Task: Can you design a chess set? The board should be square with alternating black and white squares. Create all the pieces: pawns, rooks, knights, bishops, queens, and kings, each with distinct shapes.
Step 4814:
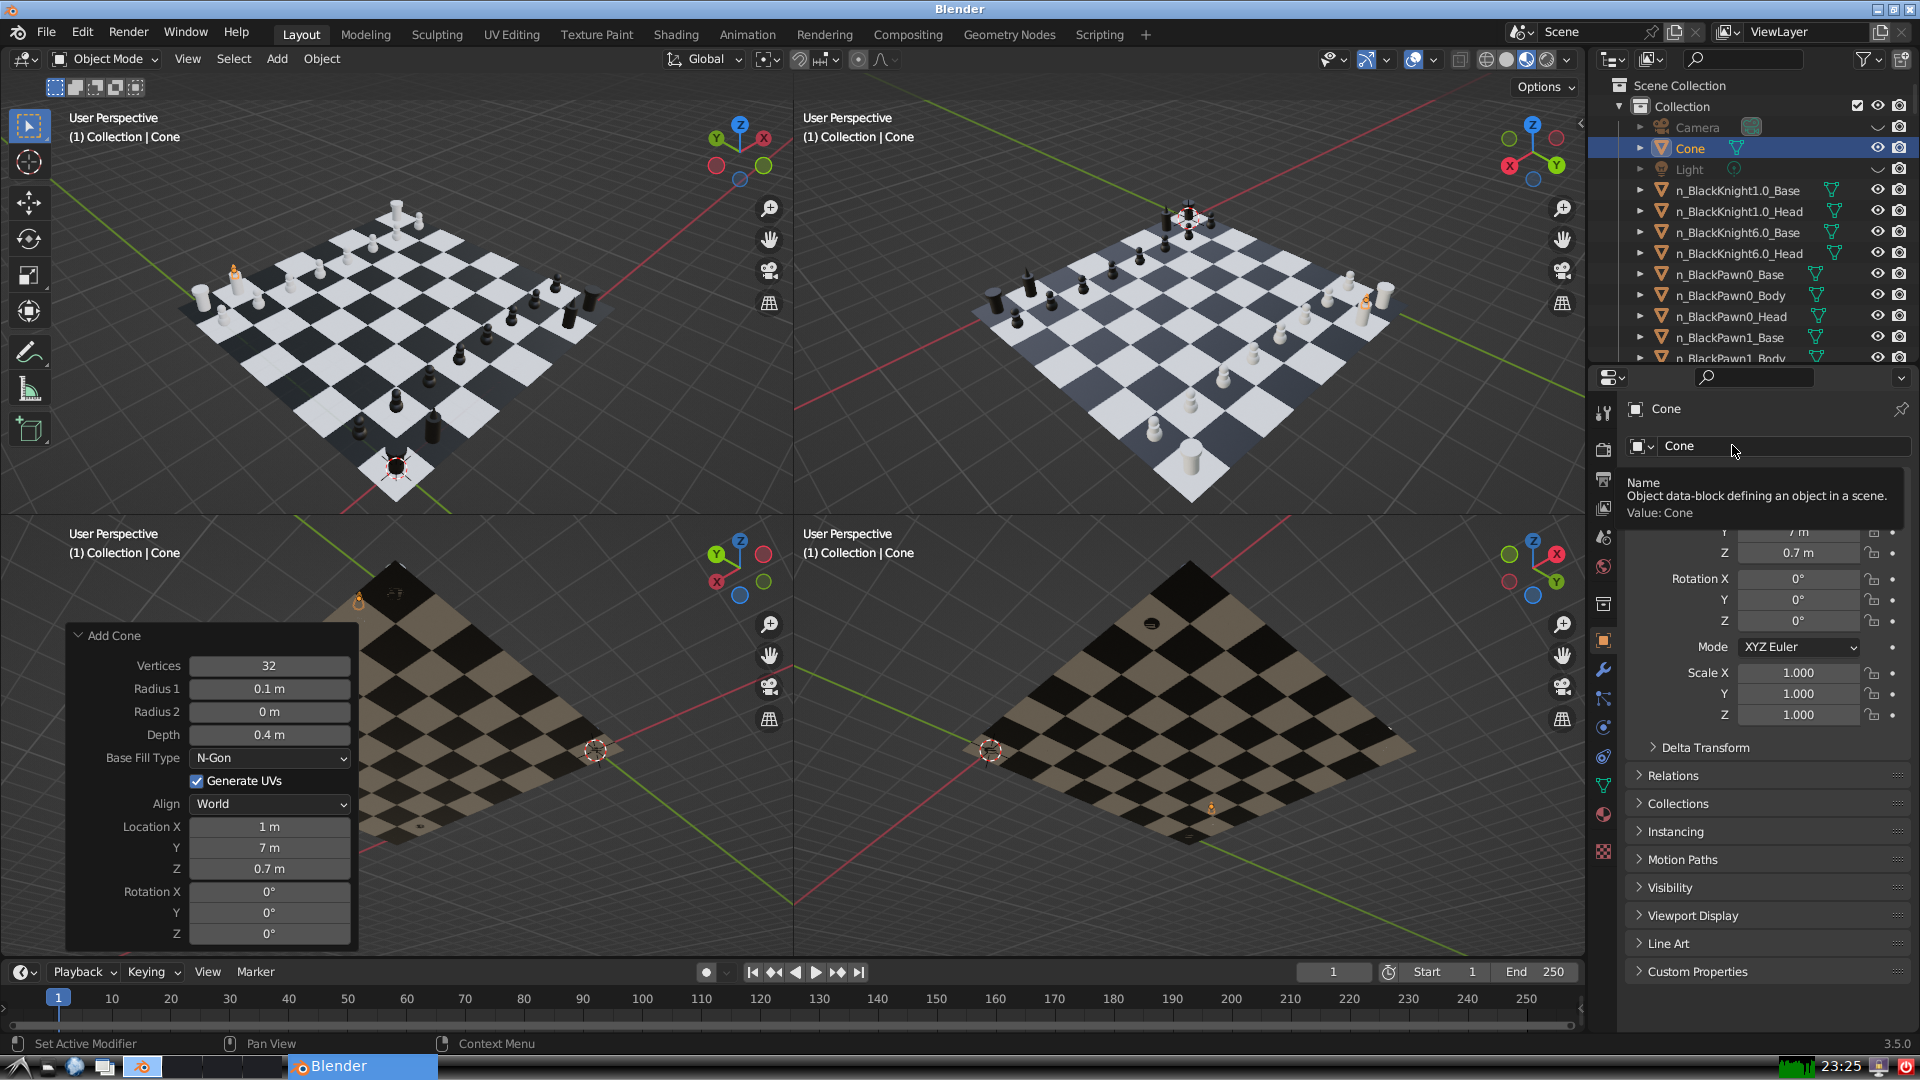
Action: click: no